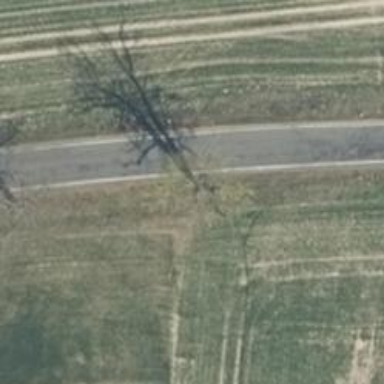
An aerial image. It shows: Secondary road with asphalt surface.